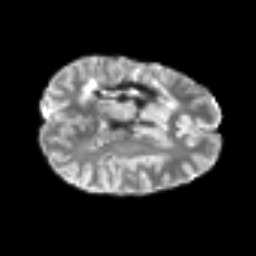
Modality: T2w
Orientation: axial
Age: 31
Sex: female
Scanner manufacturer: siemens
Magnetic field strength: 3 T
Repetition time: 6.1 s
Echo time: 0.101 s